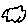
Label: cloud